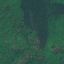
Label: Forest